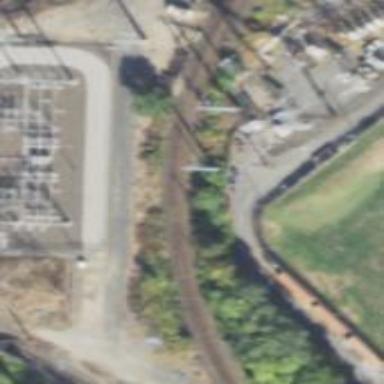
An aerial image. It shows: Abandoned railway line on embankment.